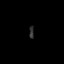
Tissue: lung
Cell type: Epithelial cells
Senescence score: 0.2109
Nuclear area (px): 58
Mean DAPI intensity: 46.103